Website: apple-inc
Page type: review-order
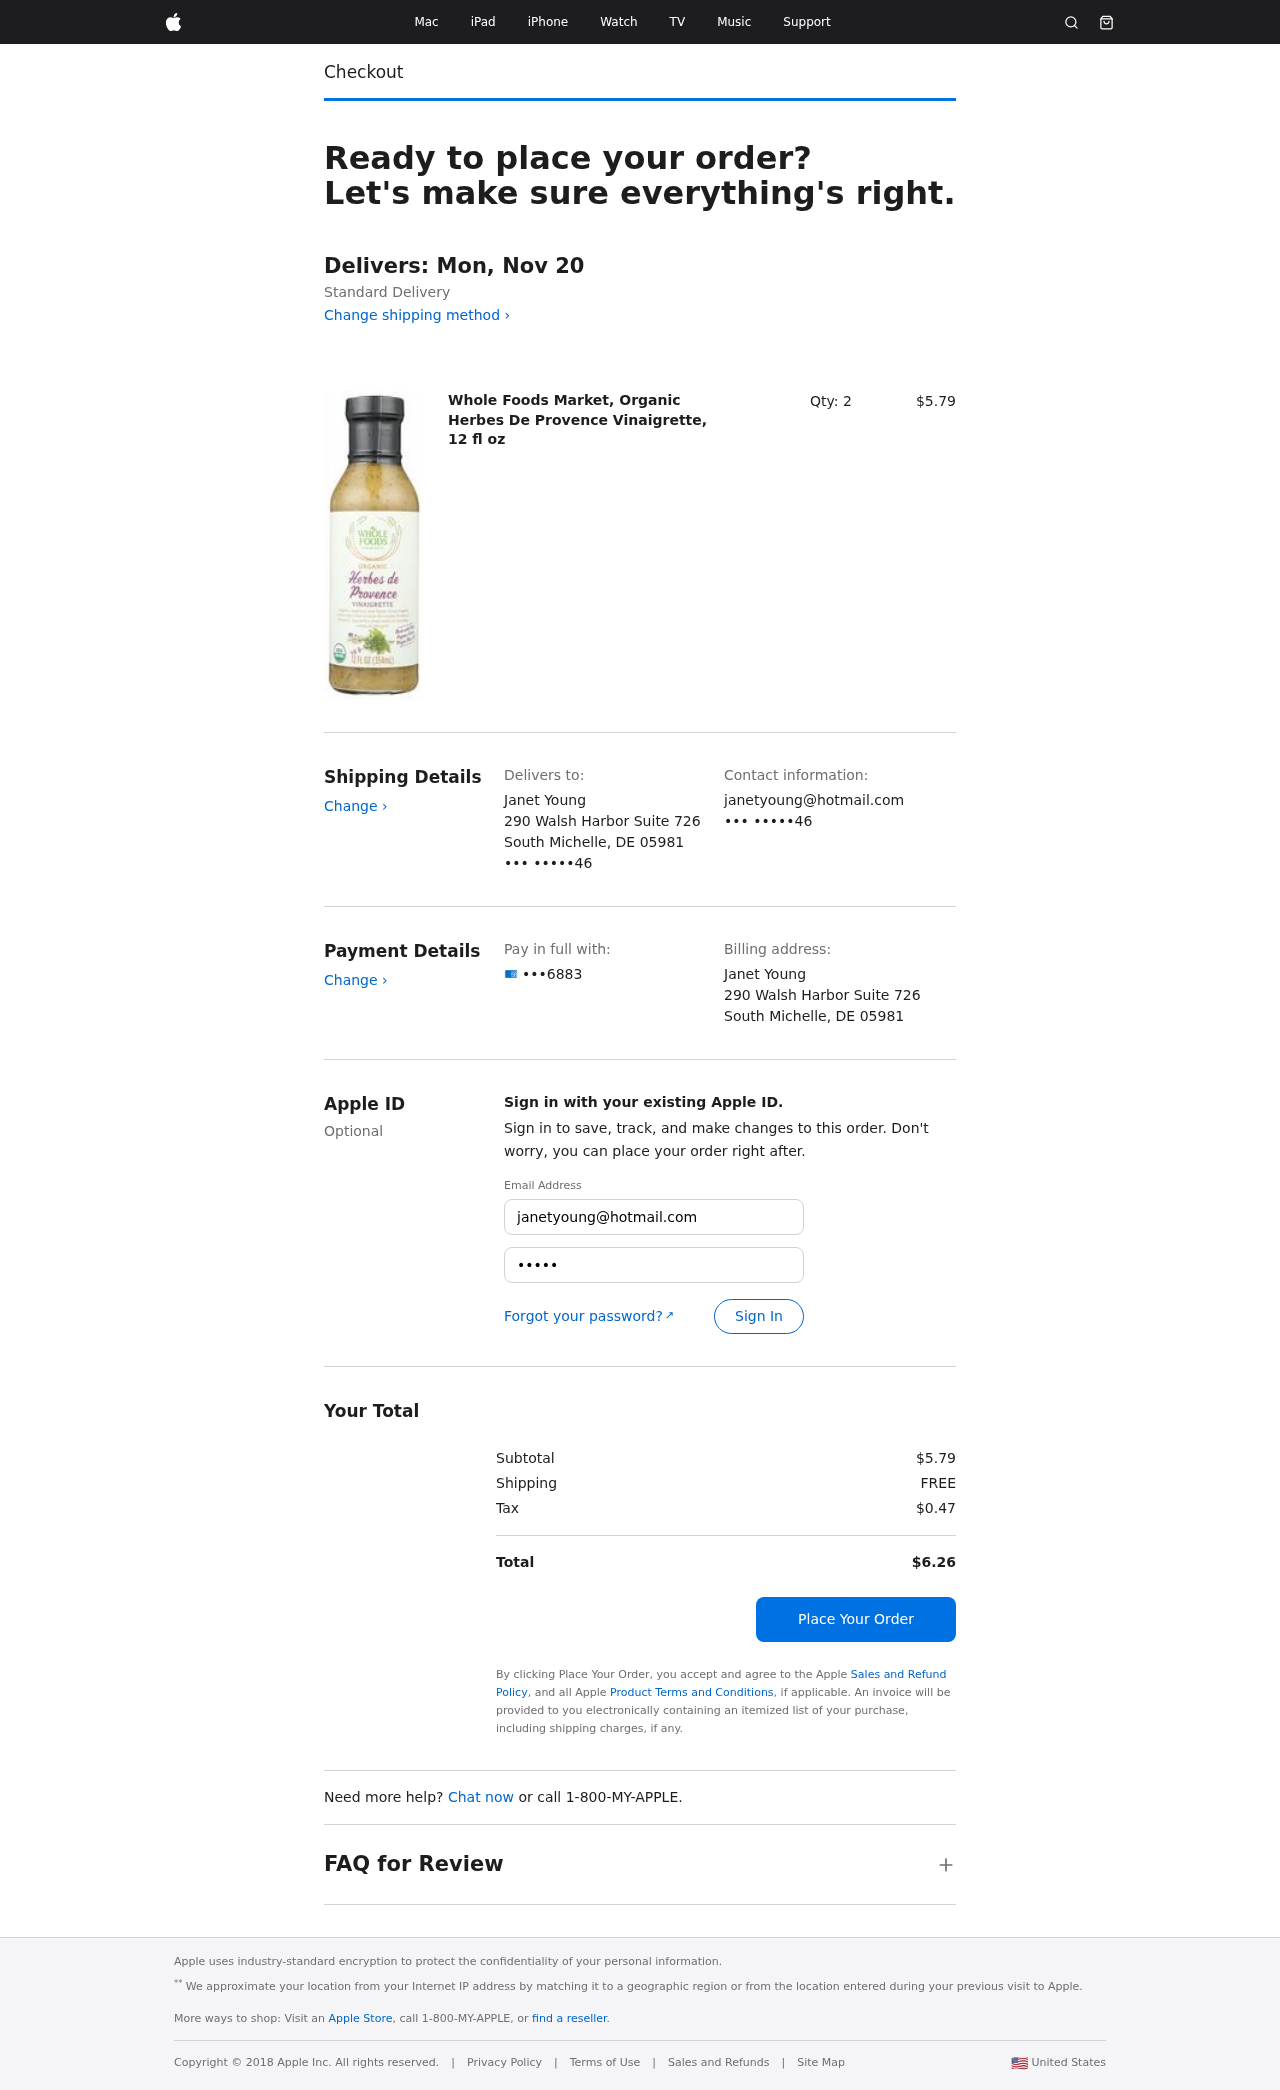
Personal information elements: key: PII_CARD_LAST4
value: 6883
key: PII_CITY_STATE_ZIP
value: South Michelle, DE 05981
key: PII_EMAIL3
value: janetyoung@hotmail.com
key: PII_FULLNAME
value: Janet Young
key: PII_PHONE_SUFFIX
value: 46
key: PII_STREET
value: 290 Walsh Harbor Suite 726
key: PII_EMAIL2
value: janetyoung@hotmail.com
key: PII_PHONE_SUFFIX2
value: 46
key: PII_FULLNAME2
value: Janet Young
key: PII_CITY
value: South Michelle
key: PII_STATE_ABBR
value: DE
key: PII_POSTCODE
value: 05981
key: PII_POSTCODE_FULL
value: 05981
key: PII_CITY_STATE
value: South Michelle, DE
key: PII_POSTCODE_NUMERIC
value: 5981
Product elements: key: PRODUCT1_NAME
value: Whole Foods Market, Organic Herbes De Provence Vinaigrette, 12 fl oz
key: PRODUCT1_PRICE
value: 5.79
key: PRODUCT1_QUANTITY
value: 2
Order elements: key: ORDER_DELIVERY_DATE
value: Delivers: Mon, Nov 20
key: ORDER_SUBTOTAL
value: $5.79
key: ORDER_SHIPPING_COST
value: FREE
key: ORDER_TAX
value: $0.47
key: ORDER_TOTAL
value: $6.26